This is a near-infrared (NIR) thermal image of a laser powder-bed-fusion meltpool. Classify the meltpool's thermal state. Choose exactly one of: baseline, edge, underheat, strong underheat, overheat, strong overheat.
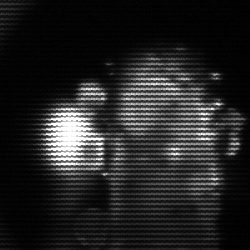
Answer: strong underheat